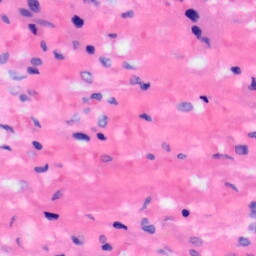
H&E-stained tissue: Liver